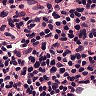
Metastatic tissue present: no